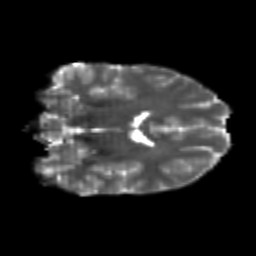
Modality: T2w
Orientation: coronal
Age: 24
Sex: male
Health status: healthy
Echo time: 0.074 s